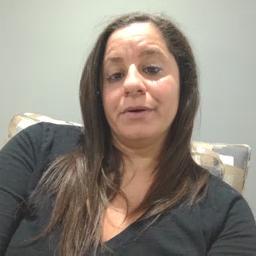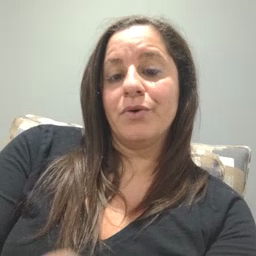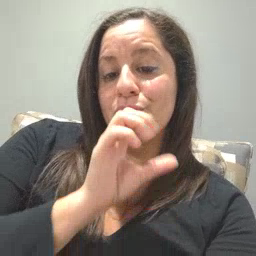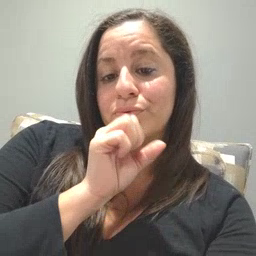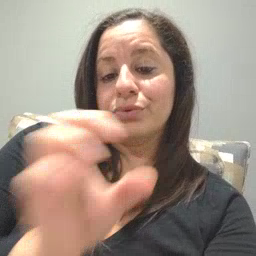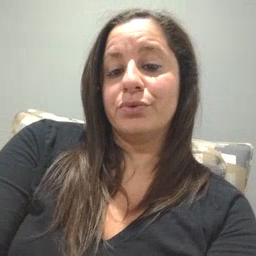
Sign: orange